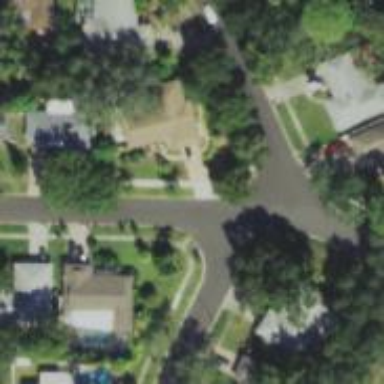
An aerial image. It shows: Asphalt road in residential area.